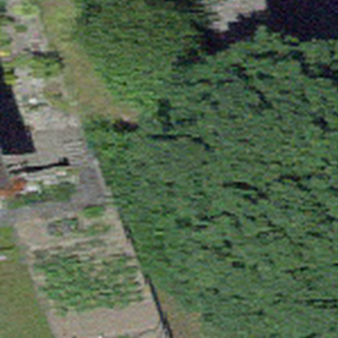
Label: other